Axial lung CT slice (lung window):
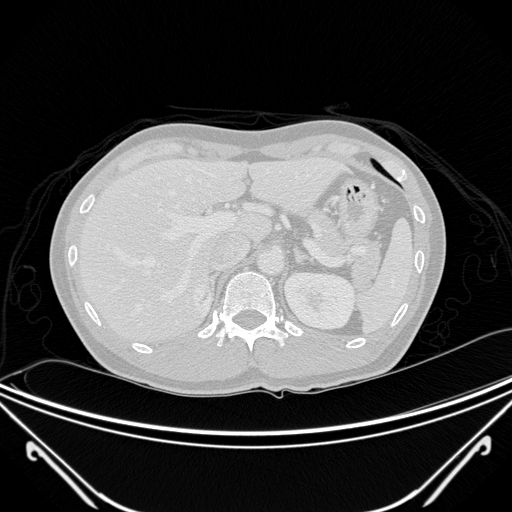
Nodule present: no